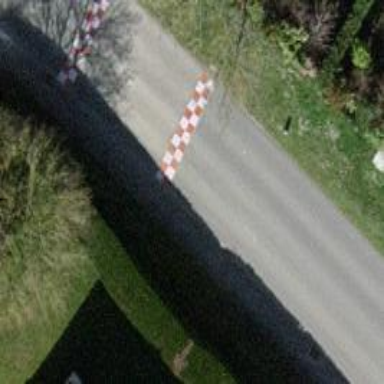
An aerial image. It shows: Traffic calming hump on the road.